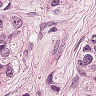
Metastatic tissue present: yes